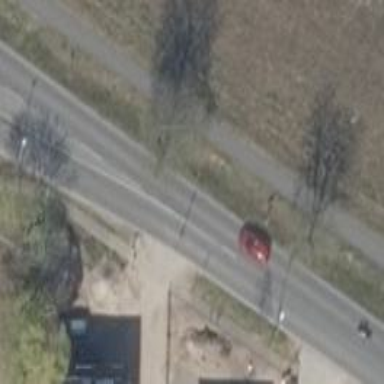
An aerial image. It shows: Secondary road with asphalt surface.